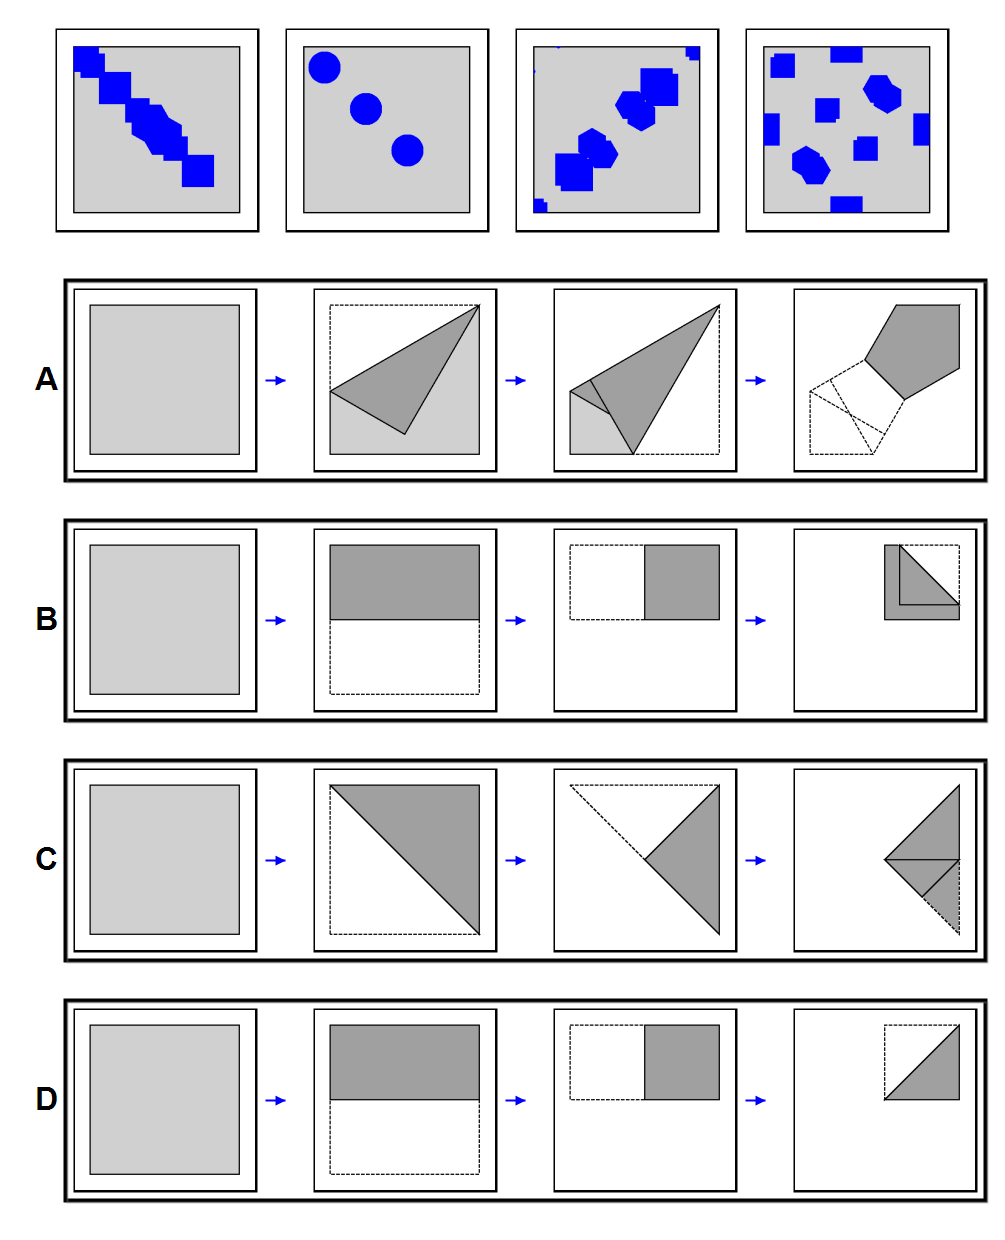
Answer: C